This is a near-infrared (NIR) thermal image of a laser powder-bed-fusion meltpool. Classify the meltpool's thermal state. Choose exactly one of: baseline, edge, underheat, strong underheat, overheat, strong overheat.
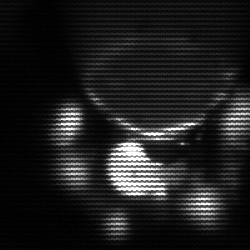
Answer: edge